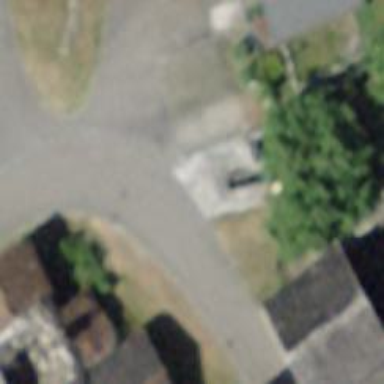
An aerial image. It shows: Beautiful fountain.